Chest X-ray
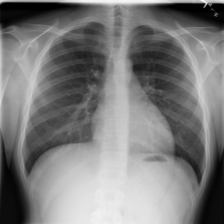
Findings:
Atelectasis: negative
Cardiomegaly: negative
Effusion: negative
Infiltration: negative
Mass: negative
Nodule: negative
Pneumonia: negative
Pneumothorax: negative
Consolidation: negative
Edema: negative
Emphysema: negative
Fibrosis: negative
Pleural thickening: negative
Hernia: negative